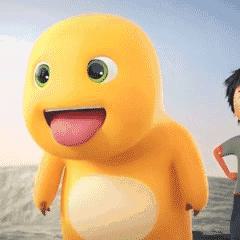
Label: nailong